Group 1:
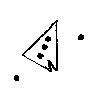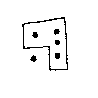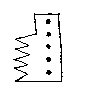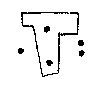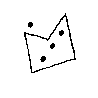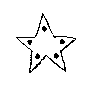
Group 2:
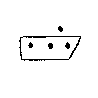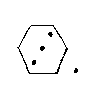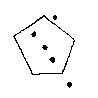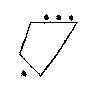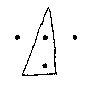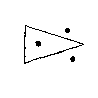
Rule separating the two groups: Concave shape vs. convex shape.
Concepts: concave_convex_angle
Author: Douglas R. Hofstadter